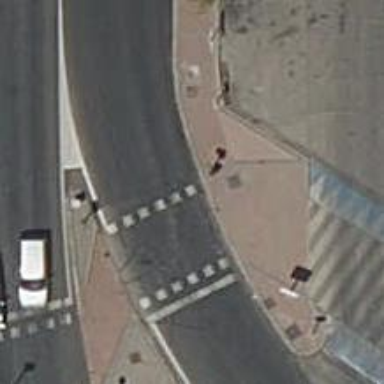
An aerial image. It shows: Road crossing with traffic signals.